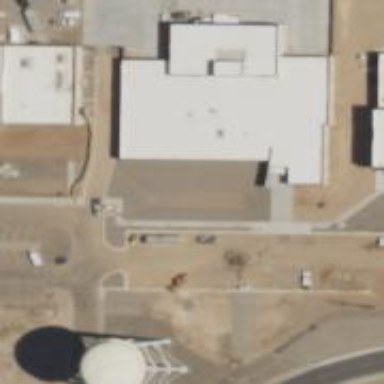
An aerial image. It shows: Building.